Question: I have enabled the 256 colors in ConEmu by using
'''
"enable 256 colors in ConEmu on Win
if has('win32') && !has('gui_running') && !empty($CONEMUBUILD)
set term=xterm
set t_Co=256
let &t_AB="\e[48;5;%dm"
let &t_AF="\e[38;5;%dm"
endif
'''
This works properly with my colors schema which is seoul256.
But unfortunatelly it doesn't work with e.g. the <URL>
I wanted to show the colors from the table under the Web safe colors? section: <URL>
What I got is visible at the following screenshot. No problems in gvim as you can see, but in console colors are wrong.

I have also problems with colors in the vim-powerline or vim-airline plugins also. What I can see, I have no problems only with the colors from my color schema. Why it doesn't work in this situation?
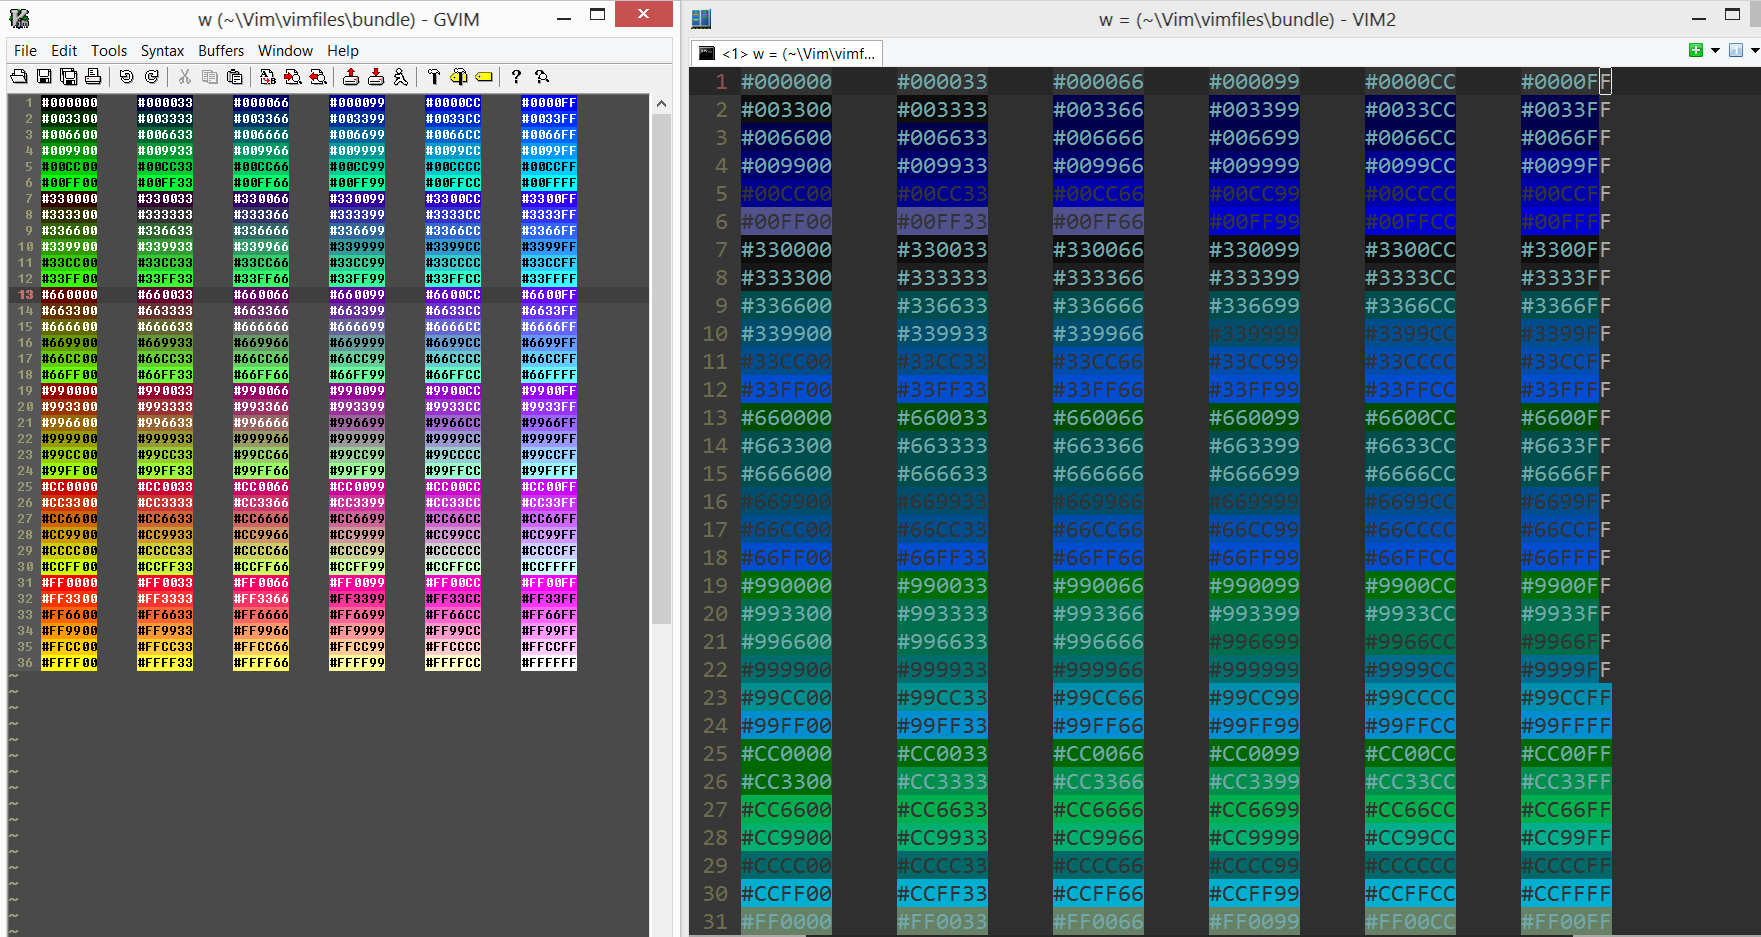
Answer: This is a recently introduced colorizer bug and should have been fixed just now.